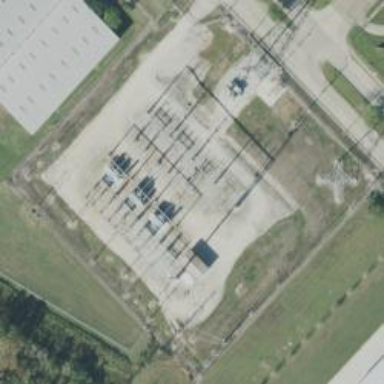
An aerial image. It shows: Outdoor power substation surrounded by fence. The substation is specifically for distribution purposes.